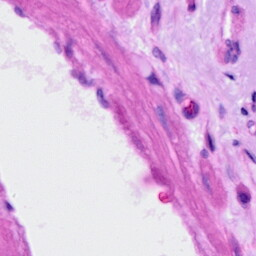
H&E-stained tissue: Ovarian